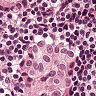
Metastatic tissue present: yes